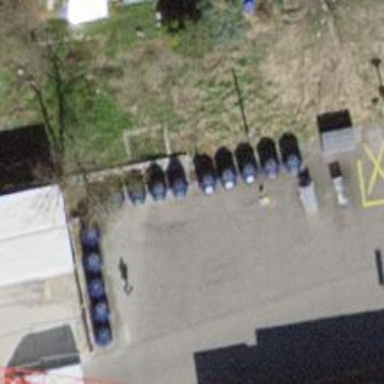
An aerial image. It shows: Recycling container at amenity designated for recycling.